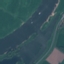
Label: River